Question: I'm trying to define more than one LinearLayout to fit a form and a button bar at the bottom of my activity but it's not appearing, before my changes all the forms was with 'ScrollView', but I removed that because I will not use anymore, but when I removed my layout is not appearing anymore, anyone has any solutions what I did wrong ? or forget ?
Here is my new code, but when I turn the orientation to landscape my buttons disappear. how can I fix that ?
'''
<LinearLayout xmlns:android="http://schemas.android.com/apk/res/android"
android:layout_width="match_parent"
android:layout_height="match_parent"
android:focusableInTouchMode="true"
android:orientation="vertical" >
<ScrollView
android:layout_width="match_parent"
android:layout_height="wrap_content" >
<LinearLayout
android:layout_width="match_parent"
android:layout_height="0dp"
android:orientation="vertical" >
<TextView
android:layout_width="match_parent"
android:layout_height="match_parent"
android:text="Cliente: "
android:textSize="18sp" />
<FrameLayout
android:layout_width="match_parent"
android:layout_height="wrap_content" >
<br.com.stara.iris.mobile.tmp.DelayAutoCompleteTextView
android:id="@+id/nota_cliente"
android:layout_width="match_parent"
android:layout_height="wrap_content"
android:ems="2"
android:imeOptions="flagNoExtractUi|actionSearch"
android:inputType="textCapSentences" />
<ProgressBar
android:id="@+id/nota_cliente_loading_indicator"
style="?android:attr/progressBarStyleSmall"
android:layout_width="wrap_content"
android:layout_height="wrap_content"
android:layout_gravity="center_vertical|end"
android:layout_marginEnd="@dimen/margin_default"
android:visibility="gone" />
</FrameLayout>
<TextView
android:layout_width="match_parent"
android:layout_height="match_parent"
android:text="Dados do Dispositivo: "
android:textSize="18sp" />
<Spinner
android:id="@+id/dadosdispo"
android:layout_width="match_parent"
android:layout_height="wrap_content" />
<TextView
android:layout_width="match_parent"
android:layout_height="match_parent"
android:text="Numero de Serie: "
android:textSize="18sp" />
<EditText
android:id="@+id/nota_numeroserie"
android:layout_width="match_parent"
android:layout_height="match_parent"
android:hint="Digite o ndeg serie"
android:maxLength="18" />
<TextView
android:layout_width="match_parent"
android:layout_height="match_parent"
android:text="Descricao: "
android:textSize="18sp" />
<EditText
android:id="@+id/nota_descricao"
android:layout_width="match_parent"
android:layout_height="120dp"
android:hint="Digite a descricao"
/>
</LinearLayout>
</ScrollView>
<LinearLayout
android:layout_width="match_parent"
android:layout_height="wrap_content"
android:gravity="center|bottom"
android:orientation="horizontal" >
<Button
android:id="@+id/btn_nota_itenslist"
android:layout_width="wrap_content"
android:layout_height="wrap_content"
android:layout_margin="3dp"
android:background="@drawable/button_selector"
android:text="Itens" />
<Button
android:id="@+id/btn_nota_ordenslist"
android:layout_width="wrap_content"
android:layout_height="wrap_content"
android:layout_margin="3dp"
android:background="@drawable/button_selector"
android:text="Ordens" />
<Button
android:id="@+id/btn_nota_limpar"
android:layout_width="wrap_content"
android:layout_height="wrap_content"
android:layout_margin="3dp"
android:background="@drawable/button_selector"
android:text="Limpar" />
<Button
android:id="@+id/btn_nota_salvar"
android:layout_width="wrap_content"
android:layout_height="wrap_content"
android:layout_margin="3dp"
android:background="@drawable/button_selector"
android:text="Salvar" />
</LinearLayout>
</LinearLayout>
'''
and here its what I want, but when turns the landscape mode my buttons don't disappear, and I could figure out in this way but I don't know if is right or not.

and with the tag 'android:gravity="center|bottom"' I wish to set these bar button in the 'last line' of my activity the last widget bar lets say these way, but I'm not figuring out how?
And also how can I split by equal the size of the buttons to fit the size of the screen ?
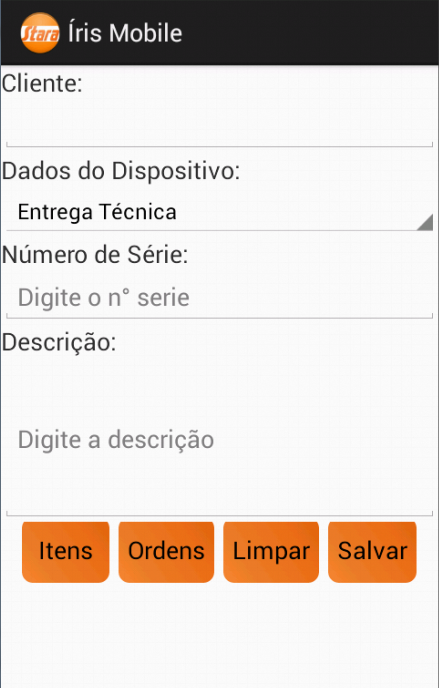
Answer: only need to change 'layout_height' to '0dp' of 'ScrollView' apply a not for 'LinearLayout'(which is inside ScrollView) do like this
'''
<LinearLayout xmlns:android="http://schemas.android.com/apk/res/android"
android:layout_width="match_parent"
android:layout_height="match_parent"
android:focusableInTouchMode="true"
android:orientation="vertical" >
<ScrollView
android:layout_width="match_parent"
android:layout_height="0dp"
android:layout_weight="1" >
<LinearLayout
android:layout_width="match_parent"
android:layout_height="wrap_content"
android:orientation="vertical" >
<TextView
android:layout_width="match_parent"
android:layout_height="match_parent"
android:text="Cliente: "
android:textSize="18sp" />
<FrameLayout
android:layout_width="match_parent"
android:layout_height="wrap_content" >
<br.com.stara.iris.mobile.tmp.DelayAutoCompleteTextView
android:id="@+id/nota_cliente"
android:layout_width="match_parent"
android:layout_height="wrap_content"
android:ems="2"
android:imeOptions="flagNoExtractUi|actionSearch"
android:inputType="textCapSentences" />
<ProgressBar
android:id="@+id/nota_cliente_loading_indicator"
style="?android:attr/progressBarStyleSmall"
android:layout_width="wrap_content"
android:layout_height="wrap_content"
android:layout_gravity="center_vertical|end"
android:layout_marginEnd="@dimen/margin_default"
android:visibility="gone" />
</FrameLayout>
<TextView
android:layout_width="match_parent"
android:layout_height="match_parent"
android:text="Dados do Dispositivo: "
android:textSize="18sp" />
<Spinner
android:id="@+id/dadosdispo"
android:layout_width="match_parent"
android:layout_height="wrap_content" />
<TextView
android:layout_width="match_parent"
android:layout_height="match_parent"
android:text="Numero de Serie: "
android:textSize="18sp" />
<EditText
android:id="@+id/nota_numeroserie"
android:layout_width="match_parent"
android:layout_height="match_parent"
android:hint="Digite o ndeg serie"
android:maxLength="18" />
<TextView
android:layout_width="match_parent"
android:layout_height="match_parent"
android:text="Descricao: "
android:textSize="18sp" />
<EditText
android:id="@+id/nota_descricao"
android:layout_width="match_parent"
android:layout_height="120dp"
android:hint="Digite a descricao" />
</LinearLayout>
</ScrollView>
<LinearLayout
android:layout_width="match_parent"
android:layout_height="wrap_content"
android:gravity="center|bottom"
android:orientation="horizontal" >
<Button
android:id="@+id/btn_nota_itenslist"
android:layout_width="0dp"
android:layout_height="wrap_content"
android:layout_weight="1"
android:layout_margin="3dp"
android:background="@drawable/button_selector"
android:text="Itens" />
<Button
android:id="@+id/btn_nota_ordenslist"
android:layout_width="0dp"
android:layout_height="wrap_content"
android:layout_weight="1"
android:layout_margin="3dp"
android:background="@drawable/button_selector"
android:text="Ordens" />
<Button
android:id="@+id/btn_nota_limpar"
android:layout_width="0dp"
android:layout_height="wrap_content"
android:layout_weight="1"
android:layout_margin="3dp"
android:background="@drawable/button_selector"
android:text="Limpar" />
<Button
android:id="@+id/btn_nota_salvar"
android:layout_width="0dp"
android:layout_height="wrap_content"
android:layout_weight="1"
android:layout_margin="3dp"
android:background="@drawable/button_selector"
android:text="Salvar" />
</LinearLayout>
</LinearLayout>
'''